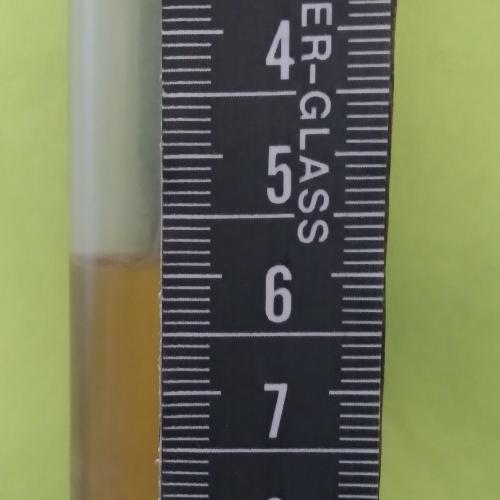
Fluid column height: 5.8 cm